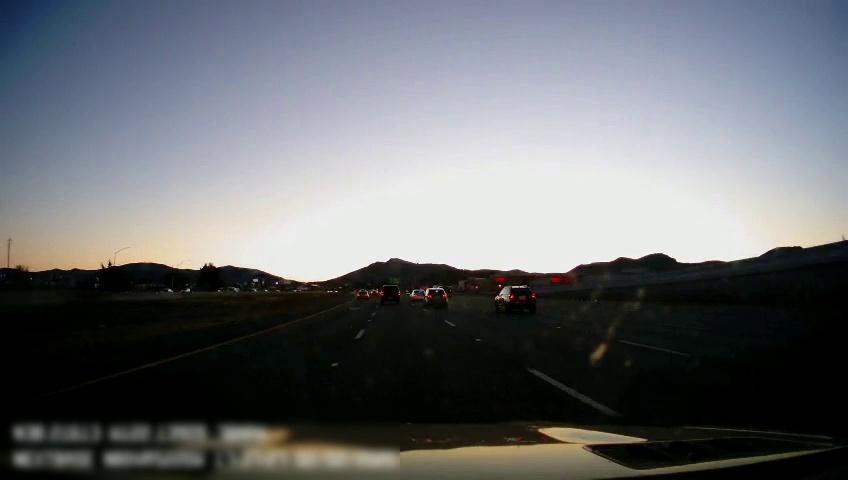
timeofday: Dusk/Dawn/Twilight
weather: Sunny
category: Drivable Space
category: Vehicles | Car
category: Vehicles | Car
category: Vehicles | Car
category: Vehicles | Car
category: Vehicles | Car
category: Vehicles | Car
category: Vehicles | SUV
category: Vehicles | Car
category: Lanes | Alternate Lane
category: Lanes | Current Lane
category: Lanes | Current Lane
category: Lanes | Alternate Lane
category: Lanes | Alternate Lane